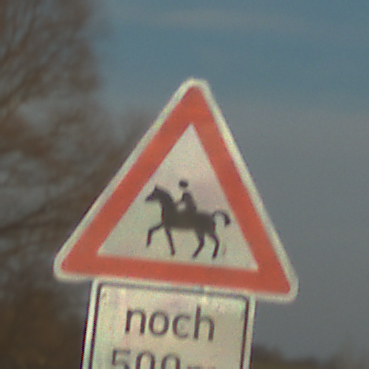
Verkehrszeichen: ReiterRechts
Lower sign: LaengeEinerStrecke3
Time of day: SunriseSunset
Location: Outdoor (RoadRail)
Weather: PartlyCloudy
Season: NotSpecified
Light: Natural